Question: I want to replace every line by php code using preg_replace but its not giving me uniq every line. I need every line uniq
'''
<?php
$permitted_chars = '0123456789abcdefghijklmnopqrstuvwxyzABCDEFGHIJKLMNOPQRSTUVWXYZ';
function generate_string($input, $strength = 16) {
$input_length = strlen($input);
$random_string = '';
for($i = 0; $i < $strength; $i++) {
$random_character = $input[mt_rand(0, $input_length - 1)];
$random_string .= $random_character;
}
return $random_string;
}
$new= generate_string($permitted_chars, 30);
$old='/^[a-zA-Z0-9]+/m';
$data = file_get_contents("txt.txt");
$newdata = preg_replace($old, $new, $data);
file_put_contents("txt.txt", $newdata);
?>
'''

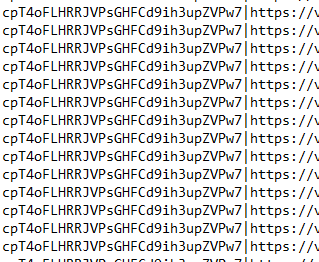
Answer: You have created only one random unique id with your call at
'''
$new= generate_string($permitted_chars, 30);
'''
This value '$new' will now be used in any replacements you are doing. So it is obviously the same for every line.
You have to call 'generateString()' for every line individually. You can use 'preg_replace_callback()' and provide a function which generates a new value for each line you have.
'''
// example data
$data = "1|http://www.example.org
5|http://www.example.org/again
30|http://www.example.org/another_one";
$old = '/^[a-zA-Z0-9]+/m';
$newdata = preg_replace_callback(
$old, // the regex
function($matches) use ($permitted_chars) { // the magic anonymous function
return generate_string($permitted_chars, 30);
},
$data); // the original data
echo $newdata;
'''
This might generate an output like the follow:
'''
5ZcOpJIXO7Q0YNQWRlTxc16LZSlrqy|http://www.example.org
JeoGTQz6HYSZcF3iUrm2YS66AXXDH0|http://www.example.org/again
Wp4UIdv24IK6SxuUr9m9R2TuO4Cjzb|http://www.example.org/another_one
'''